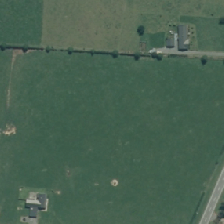
Land cover: shortrotation_cropland